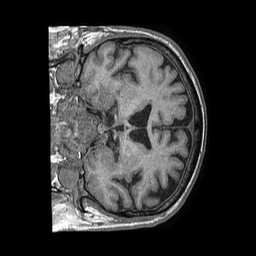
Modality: T1w
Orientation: coronal
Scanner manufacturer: philips
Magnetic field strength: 1.5 T
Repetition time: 0.007564 s
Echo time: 0.003441 s